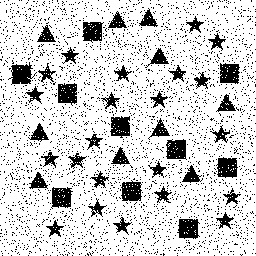
Squares: 10
Triangles: 10
Stars: 22
Total shapes: 42